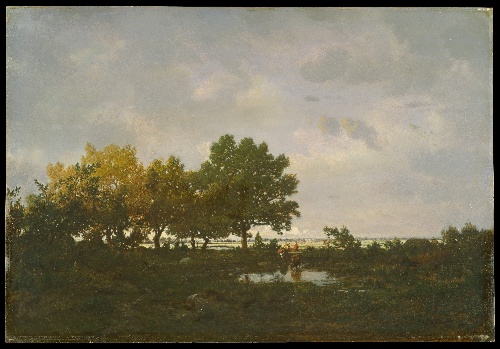
Title: The Pond (La Mare)
Artist: Théodore Rousseau
Artist bio: French, Paris 1812–1867 Barbizon
Date: 1855
Object type: Painting
Classification: Paintings
Medium: Oil on wood
Dimensions: 13 1/2 x 20 3/8 in. (34.3 x 51.8 cm)
Department: Robert Lehman Collection
Credit line: Robert Lehman Collection, 1975
Accession year: 1975
Repository: Metropolitan Museum of Art, New York, NY
Tags: Landscapes